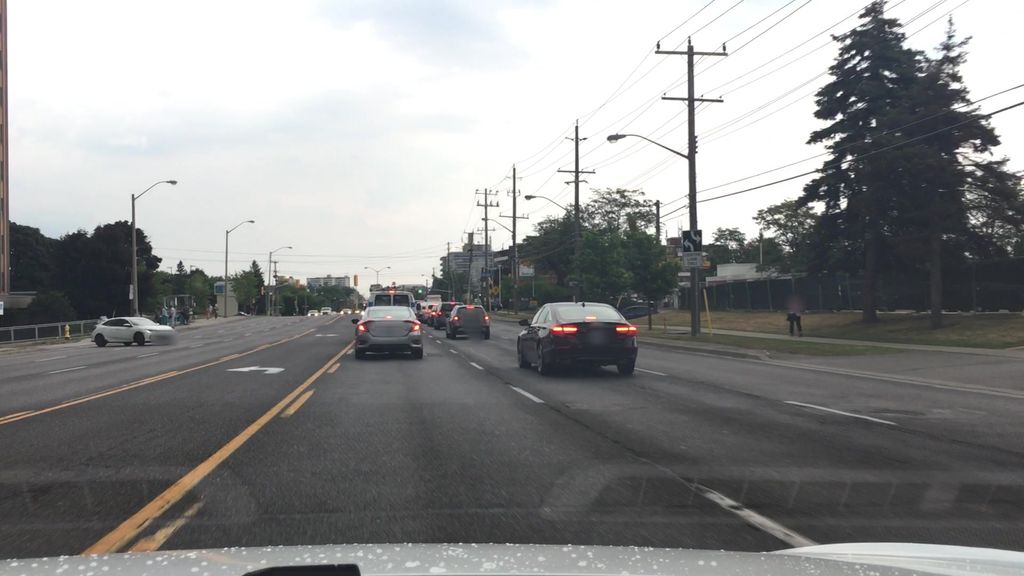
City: toronto